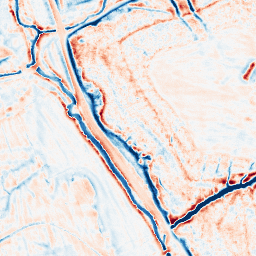
Category: edge_preserving
Decomposition family: bilateral
Decomposition parameters: d: 15
sigma_color: 100
sigma_space: 75
Upsampling method: quintic
Upsampling parameters: scale: 8
Upsampling scale: 8